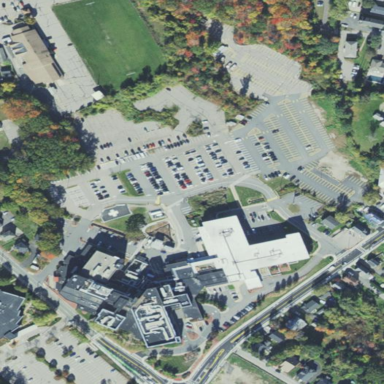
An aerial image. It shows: Hospital providing healthcare services.